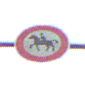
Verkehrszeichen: VerbotReiter
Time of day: Midday
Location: Outdoor (Nature)
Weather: Overcast
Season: NotSpecified
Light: Natural